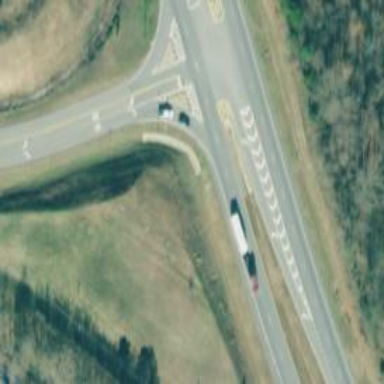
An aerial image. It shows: Trunk link highway.